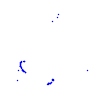
Particle: proton